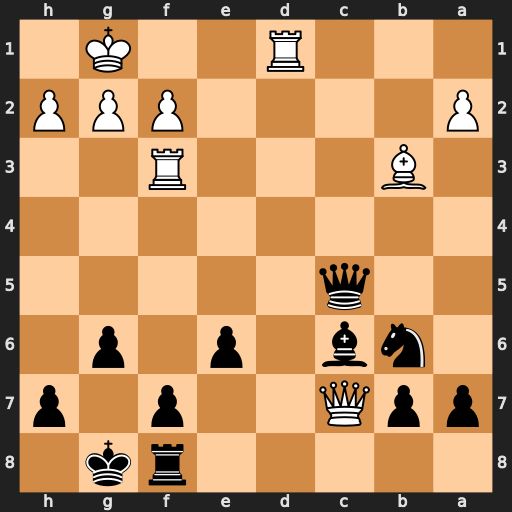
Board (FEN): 5rk1/ppQ2p1p/1nb1p1p1/2q5/8/1B3R2/P4PPP/3R2K1
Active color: b
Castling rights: -
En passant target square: -
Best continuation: Na8 Qf4 Bxf3